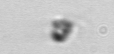
Label: Pyramimonas